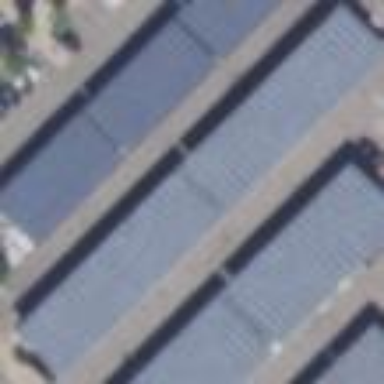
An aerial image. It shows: Solar photovoltaic panel generator on the roof of building.